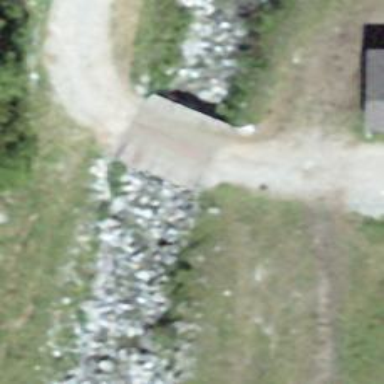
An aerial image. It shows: Track road going over bridge with grade1 tracktype.